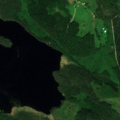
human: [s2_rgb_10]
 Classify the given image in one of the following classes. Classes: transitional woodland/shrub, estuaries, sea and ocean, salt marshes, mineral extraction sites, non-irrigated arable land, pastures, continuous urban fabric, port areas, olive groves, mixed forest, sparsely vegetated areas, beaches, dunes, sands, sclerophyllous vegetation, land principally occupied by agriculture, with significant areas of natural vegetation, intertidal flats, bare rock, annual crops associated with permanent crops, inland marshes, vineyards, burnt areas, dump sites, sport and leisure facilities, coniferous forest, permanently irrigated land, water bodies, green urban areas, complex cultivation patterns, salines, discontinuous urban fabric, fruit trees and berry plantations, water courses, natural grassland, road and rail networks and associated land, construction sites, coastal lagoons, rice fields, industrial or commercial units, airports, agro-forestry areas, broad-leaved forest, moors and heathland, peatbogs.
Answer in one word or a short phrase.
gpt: coniferous forest, mixed forest, transitional woodland/shrub, water bodies